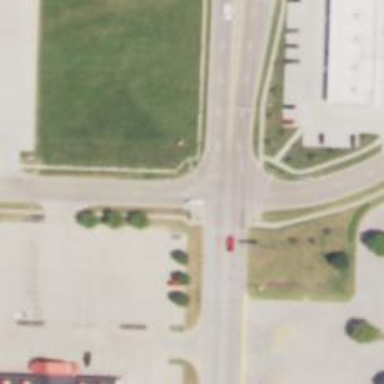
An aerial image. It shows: Uncontrolled road crossing with lines markings.